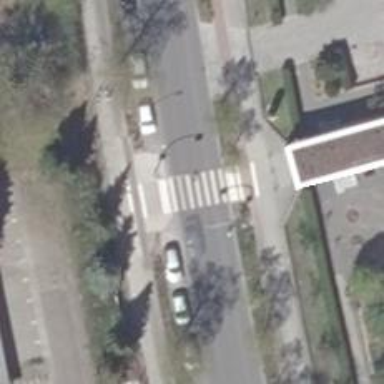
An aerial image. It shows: Marked zebra crossing with visible markings.